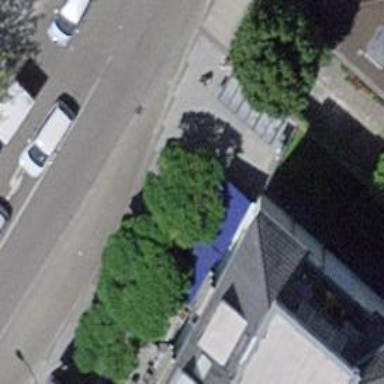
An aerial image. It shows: Bus stop with sheltered platform for public transport.